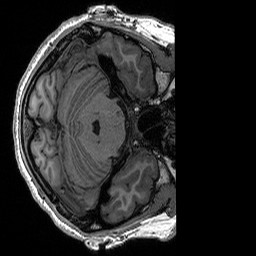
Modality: T1w
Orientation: axial
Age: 24
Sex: male
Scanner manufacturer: siemens
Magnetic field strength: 3 T
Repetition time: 2.53 s
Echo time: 0.0033 s